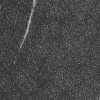
Atmospheric dust classification: not_dusty